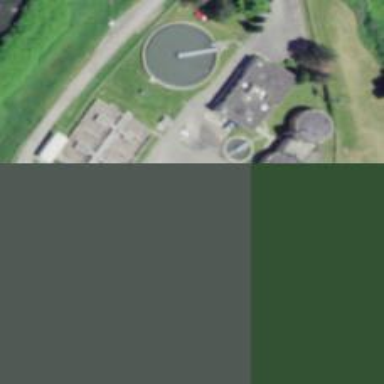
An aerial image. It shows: View of wastewater plant.